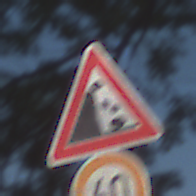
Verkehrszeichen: SteinschlagLinks
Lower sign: Geschwindigkeit60
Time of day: Midday
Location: Outdoor (Suburban)
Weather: Clear
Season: NotSpecified
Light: Natural